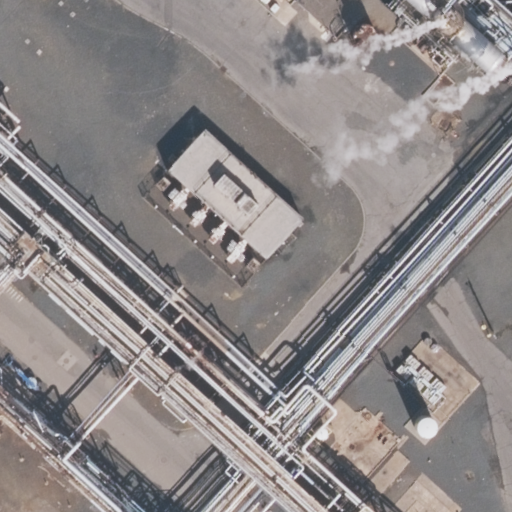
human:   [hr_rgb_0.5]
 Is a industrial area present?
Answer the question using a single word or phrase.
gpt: yes

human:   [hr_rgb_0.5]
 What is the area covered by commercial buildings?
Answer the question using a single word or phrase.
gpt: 0m2

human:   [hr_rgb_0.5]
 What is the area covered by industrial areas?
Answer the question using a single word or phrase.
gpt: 10583m2

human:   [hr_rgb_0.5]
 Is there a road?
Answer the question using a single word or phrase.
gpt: yes

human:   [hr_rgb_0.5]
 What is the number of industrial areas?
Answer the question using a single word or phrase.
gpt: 1

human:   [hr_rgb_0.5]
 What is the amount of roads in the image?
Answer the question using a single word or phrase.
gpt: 1

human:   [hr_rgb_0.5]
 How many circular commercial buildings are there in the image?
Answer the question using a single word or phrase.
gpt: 0

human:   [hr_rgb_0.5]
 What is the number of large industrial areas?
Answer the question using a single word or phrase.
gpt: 1

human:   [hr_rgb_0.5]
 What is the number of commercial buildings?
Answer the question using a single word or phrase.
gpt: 0

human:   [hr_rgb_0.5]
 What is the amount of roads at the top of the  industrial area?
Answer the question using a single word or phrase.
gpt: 0

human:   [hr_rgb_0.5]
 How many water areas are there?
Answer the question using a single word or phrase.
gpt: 0

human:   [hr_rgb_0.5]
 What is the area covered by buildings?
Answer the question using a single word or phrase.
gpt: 0m2

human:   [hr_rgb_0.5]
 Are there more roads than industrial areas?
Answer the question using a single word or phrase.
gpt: no

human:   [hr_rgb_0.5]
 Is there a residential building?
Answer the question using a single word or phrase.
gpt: no

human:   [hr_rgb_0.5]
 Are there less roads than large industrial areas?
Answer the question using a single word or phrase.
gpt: no

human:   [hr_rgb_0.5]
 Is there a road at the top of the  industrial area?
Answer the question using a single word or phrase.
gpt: no

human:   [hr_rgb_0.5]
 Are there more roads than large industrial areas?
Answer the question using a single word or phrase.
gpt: no

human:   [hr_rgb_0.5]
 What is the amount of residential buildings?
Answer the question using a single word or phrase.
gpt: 0

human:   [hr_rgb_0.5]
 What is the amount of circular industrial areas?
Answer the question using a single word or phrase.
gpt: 0

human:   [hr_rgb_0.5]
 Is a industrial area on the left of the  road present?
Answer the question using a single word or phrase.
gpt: no

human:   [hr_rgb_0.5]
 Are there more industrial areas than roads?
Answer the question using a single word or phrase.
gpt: no

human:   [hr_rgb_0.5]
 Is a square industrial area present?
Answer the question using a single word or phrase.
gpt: no

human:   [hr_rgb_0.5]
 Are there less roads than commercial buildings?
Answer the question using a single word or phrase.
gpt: no

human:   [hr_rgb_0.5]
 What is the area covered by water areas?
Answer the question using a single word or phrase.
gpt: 0m2

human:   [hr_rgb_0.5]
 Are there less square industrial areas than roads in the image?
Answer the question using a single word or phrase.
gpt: yes

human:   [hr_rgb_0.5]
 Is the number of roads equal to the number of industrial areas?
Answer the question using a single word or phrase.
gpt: yes

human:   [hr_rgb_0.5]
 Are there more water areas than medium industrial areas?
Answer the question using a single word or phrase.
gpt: no

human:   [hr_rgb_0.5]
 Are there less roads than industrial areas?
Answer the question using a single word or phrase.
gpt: no

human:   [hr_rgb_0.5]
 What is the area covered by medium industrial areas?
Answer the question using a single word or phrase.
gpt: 0m2

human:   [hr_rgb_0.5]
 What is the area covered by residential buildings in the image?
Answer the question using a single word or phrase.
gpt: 0m2

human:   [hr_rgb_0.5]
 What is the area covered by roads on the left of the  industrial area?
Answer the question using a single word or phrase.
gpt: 0m2

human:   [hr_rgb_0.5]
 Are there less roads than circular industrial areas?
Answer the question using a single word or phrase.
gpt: no

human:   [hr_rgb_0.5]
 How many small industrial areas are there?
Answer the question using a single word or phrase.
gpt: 0

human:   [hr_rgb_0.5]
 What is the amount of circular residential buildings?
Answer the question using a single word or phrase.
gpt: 0

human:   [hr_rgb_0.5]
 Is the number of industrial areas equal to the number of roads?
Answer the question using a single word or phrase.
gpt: yes

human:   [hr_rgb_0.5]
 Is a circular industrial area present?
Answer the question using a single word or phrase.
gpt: no

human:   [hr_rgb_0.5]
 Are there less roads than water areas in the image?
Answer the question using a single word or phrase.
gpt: no

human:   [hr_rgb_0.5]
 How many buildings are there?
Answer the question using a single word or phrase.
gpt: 0

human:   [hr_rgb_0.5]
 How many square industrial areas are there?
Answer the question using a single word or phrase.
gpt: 0

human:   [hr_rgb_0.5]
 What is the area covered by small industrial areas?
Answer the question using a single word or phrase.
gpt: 0m2

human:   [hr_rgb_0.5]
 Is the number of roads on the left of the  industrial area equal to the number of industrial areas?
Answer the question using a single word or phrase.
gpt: yes

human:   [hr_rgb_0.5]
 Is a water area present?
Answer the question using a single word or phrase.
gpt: no

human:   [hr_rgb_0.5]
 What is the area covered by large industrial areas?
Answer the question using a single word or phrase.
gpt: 10583m2

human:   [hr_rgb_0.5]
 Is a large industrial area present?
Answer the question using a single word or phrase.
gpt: yes

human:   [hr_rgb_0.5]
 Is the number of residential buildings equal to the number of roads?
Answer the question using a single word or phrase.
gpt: no

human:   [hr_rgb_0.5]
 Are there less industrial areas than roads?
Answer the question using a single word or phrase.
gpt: no

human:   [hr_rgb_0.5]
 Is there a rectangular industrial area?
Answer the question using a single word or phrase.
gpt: yes

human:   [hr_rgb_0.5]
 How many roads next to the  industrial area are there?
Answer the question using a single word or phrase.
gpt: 1

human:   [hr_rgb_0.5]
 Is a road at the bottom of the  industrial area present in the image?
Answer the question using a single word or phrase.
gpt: yes

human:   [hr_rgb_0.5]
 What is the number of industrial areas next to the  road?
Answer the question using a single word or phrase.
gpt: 1

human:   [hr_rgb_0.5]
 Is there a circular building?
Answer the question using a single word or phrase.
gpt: no

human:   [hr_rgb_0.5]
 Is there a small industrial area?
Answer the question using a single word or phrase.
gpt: no

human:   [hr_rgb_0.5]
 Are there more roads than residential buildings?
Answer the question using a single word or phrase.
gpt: yes

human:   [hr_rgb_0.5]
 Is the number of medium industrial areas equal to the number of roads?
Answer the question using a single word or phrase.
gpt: no

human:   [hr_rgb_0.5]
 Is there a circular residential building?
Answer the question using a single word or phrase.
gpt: no

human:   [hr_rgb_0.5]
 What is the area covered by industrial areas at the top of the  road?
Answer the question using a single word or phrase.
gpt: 0m2

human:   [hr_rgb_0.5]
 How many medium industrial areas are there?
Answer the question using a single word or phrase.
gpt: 0

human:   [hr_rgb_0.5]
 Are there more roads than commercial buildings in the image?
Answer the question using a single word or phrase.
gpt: yes

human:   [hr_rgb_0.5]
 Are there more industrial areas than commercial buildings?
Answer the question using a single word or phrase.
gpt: yes

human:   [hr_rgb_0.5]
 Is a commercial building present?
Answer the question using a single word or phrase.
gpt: no

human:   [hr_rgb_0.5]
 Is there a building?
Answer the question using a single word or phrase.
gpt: no

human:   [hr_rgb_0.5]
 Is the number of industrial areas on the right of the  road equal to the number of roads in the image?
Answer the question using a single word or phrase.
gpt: yes

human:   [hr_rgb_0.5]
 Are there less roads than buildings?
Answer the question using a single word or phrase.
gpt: no

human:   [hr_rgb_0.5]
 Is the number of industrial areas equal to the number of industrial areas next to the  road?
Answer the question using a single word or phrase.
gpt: yes